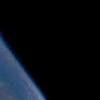
Label: space